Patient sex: M
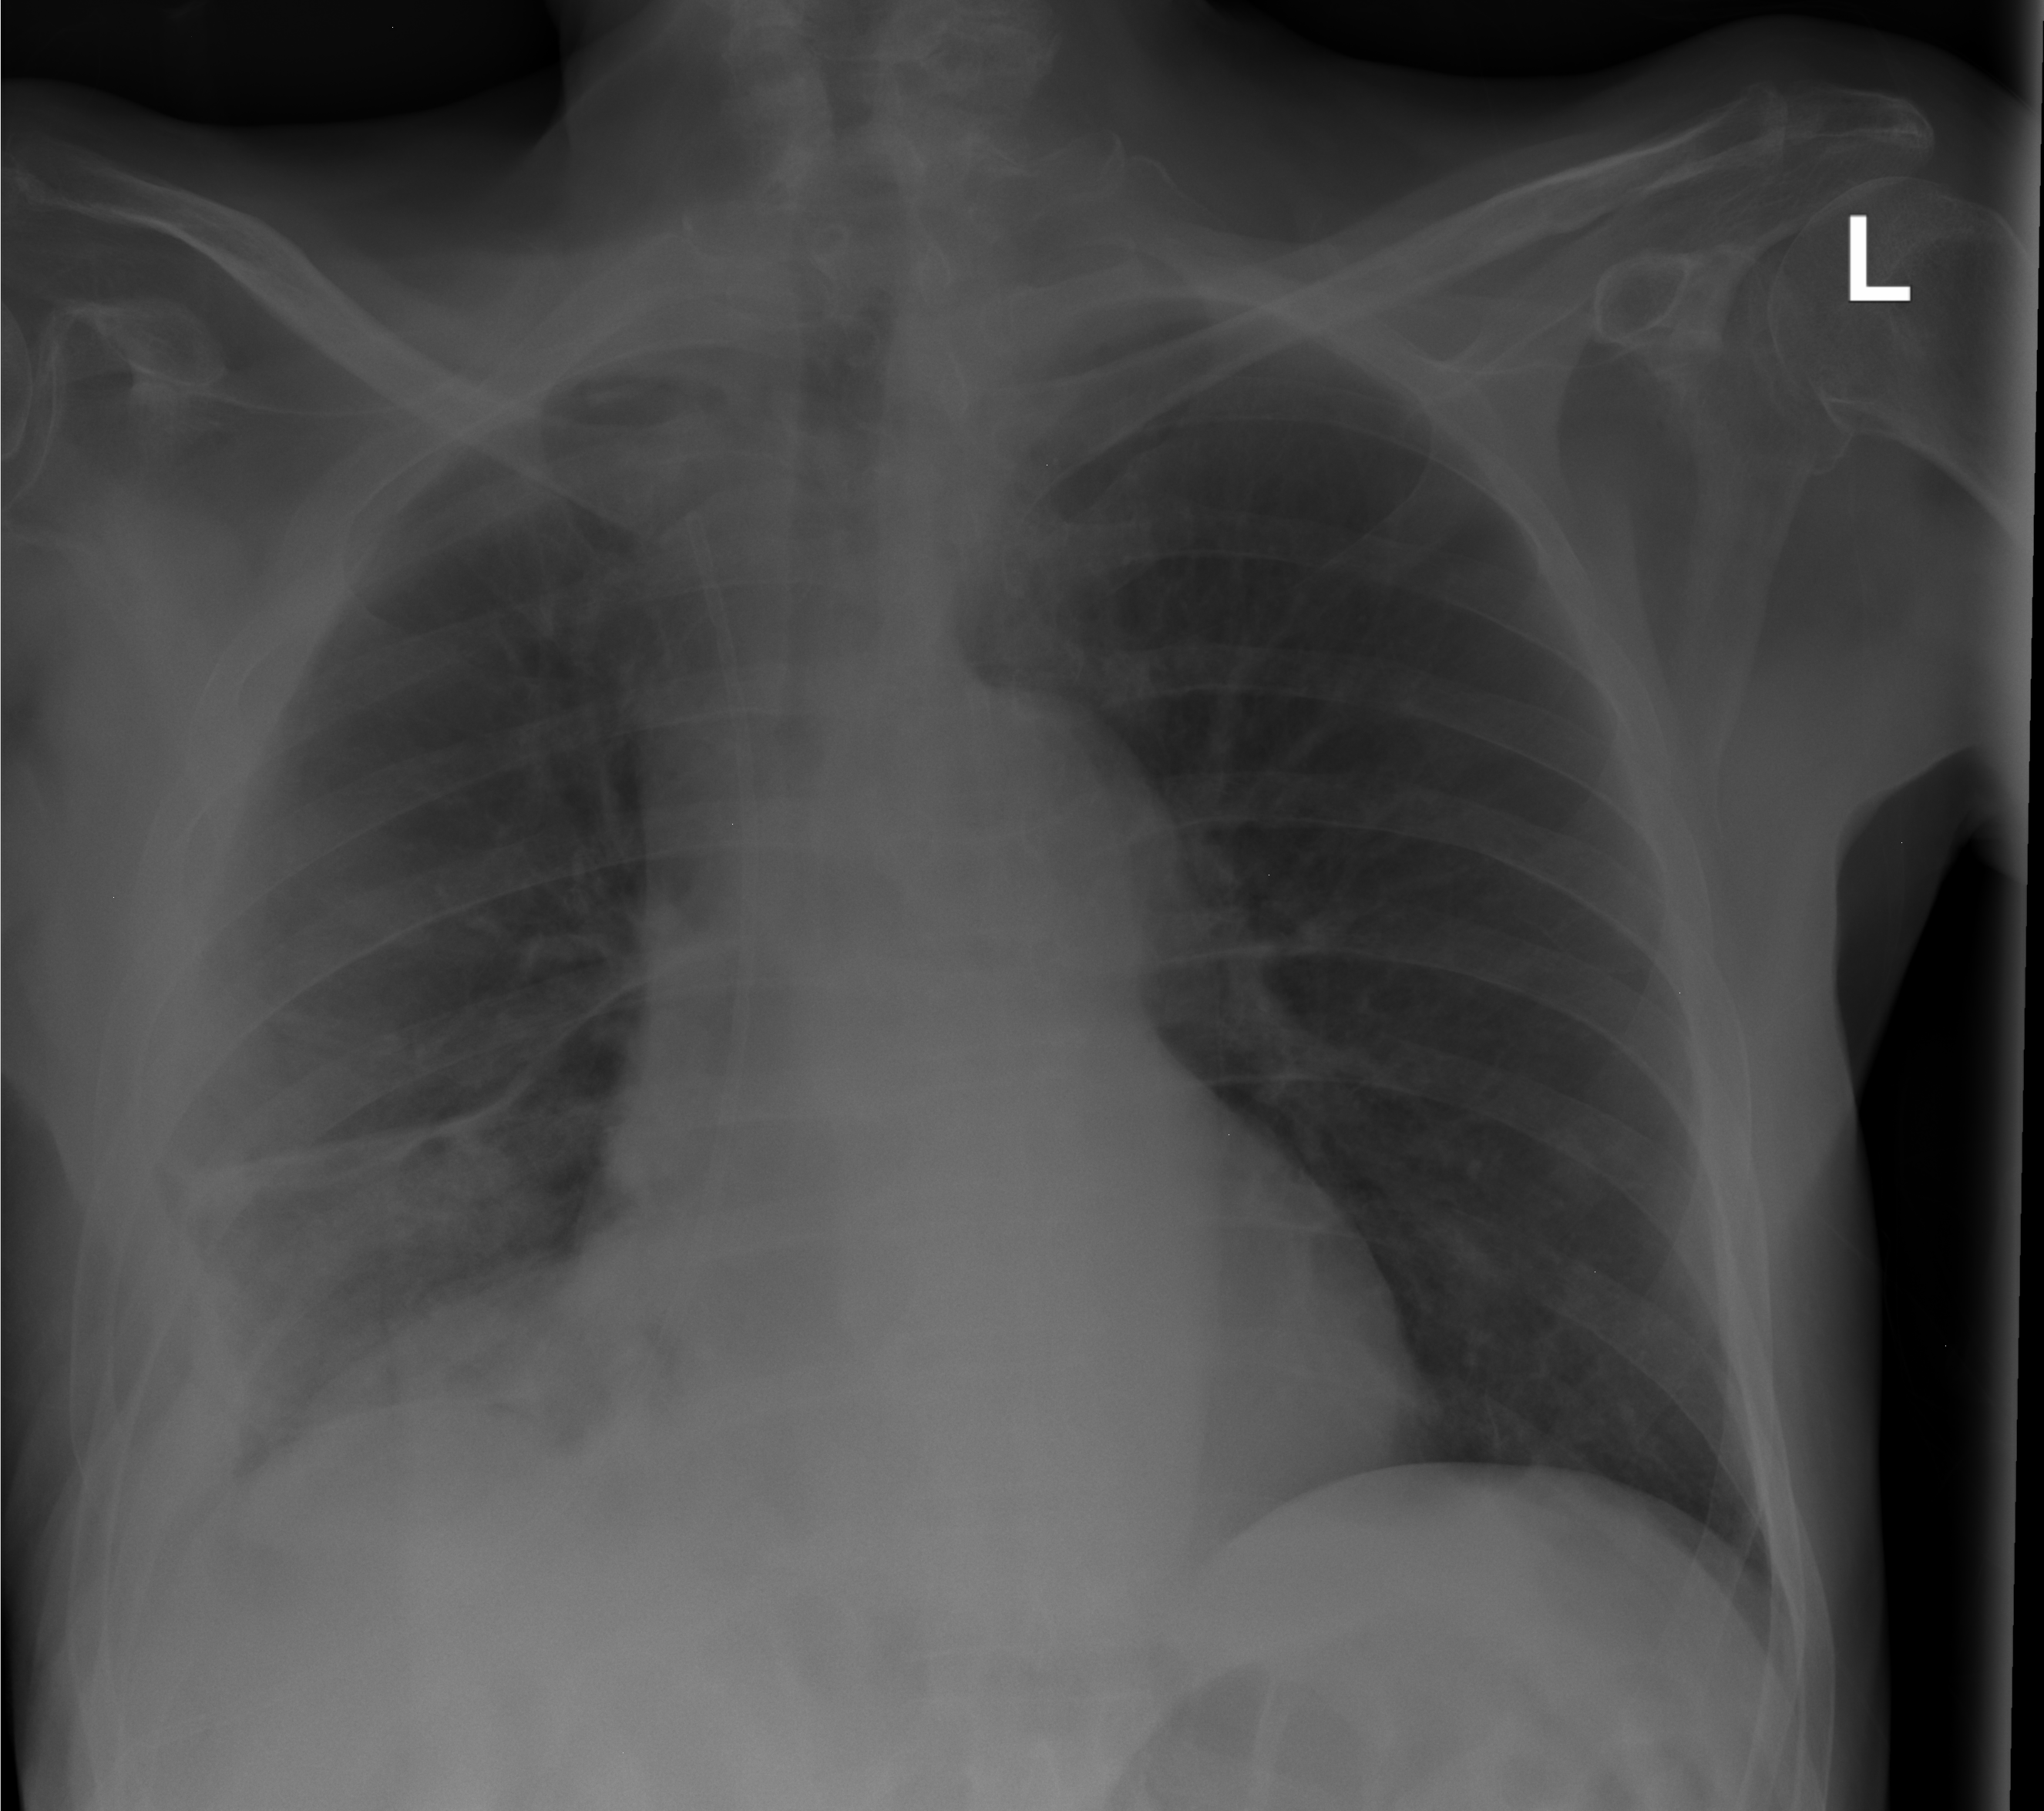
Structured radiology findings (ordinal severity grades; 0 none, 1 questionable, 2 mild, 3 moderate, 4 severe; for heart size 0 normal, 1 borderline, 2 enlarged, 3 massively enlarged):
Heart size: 0
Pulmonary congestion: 0
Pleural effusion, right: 1
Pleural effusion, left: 0
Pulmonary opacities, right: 1
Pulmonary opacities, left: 0
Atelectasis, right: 2
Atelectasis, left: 0